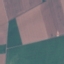
Label: AnnualCrop